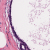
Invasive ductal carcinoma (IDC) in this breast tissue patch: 0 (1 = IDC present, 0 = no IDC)